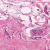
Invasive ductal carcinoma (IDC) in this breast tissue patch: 0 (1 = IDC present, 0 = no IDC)